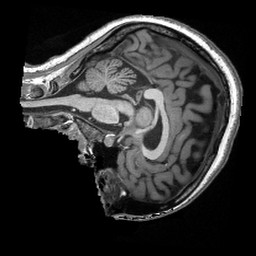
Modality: T1w
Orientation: sagittal